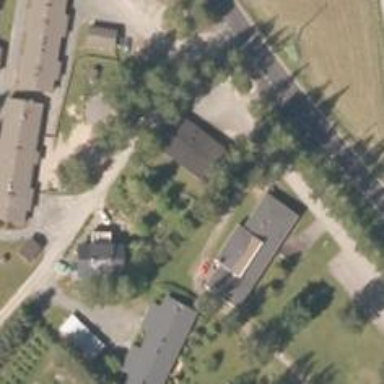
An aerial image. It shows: Healthcare clinic is depicted in the image.